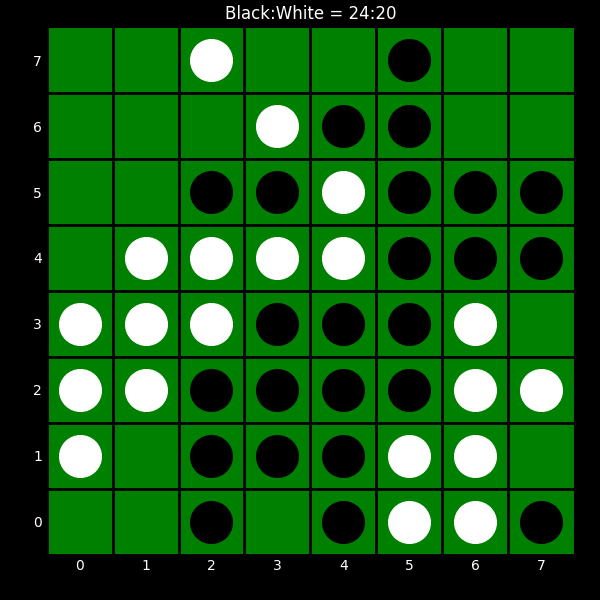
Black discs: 24
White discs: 20